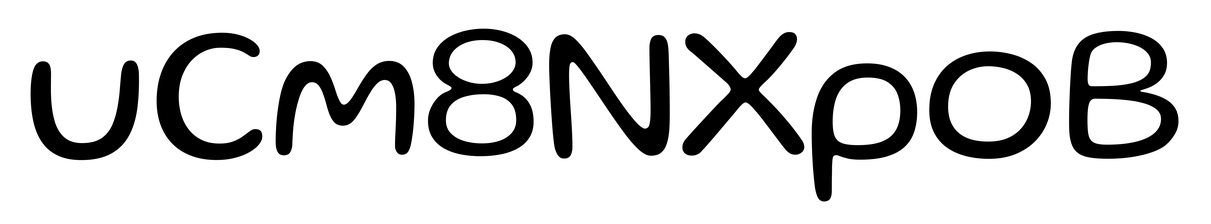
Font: Gluten_Light